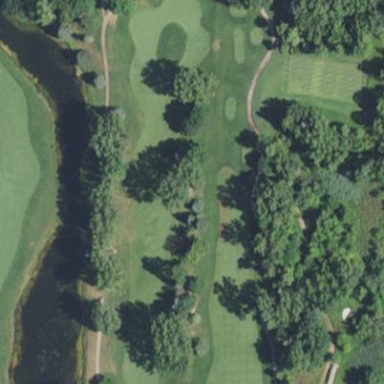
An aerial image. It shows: Golf rough area.